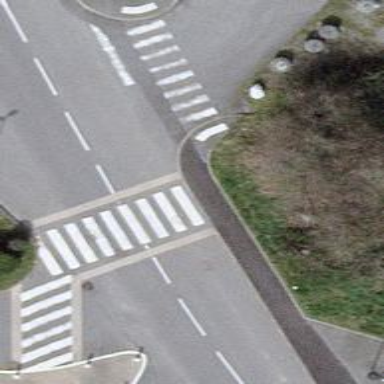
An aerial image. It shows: Uncontrolled zebra crossing on the road.